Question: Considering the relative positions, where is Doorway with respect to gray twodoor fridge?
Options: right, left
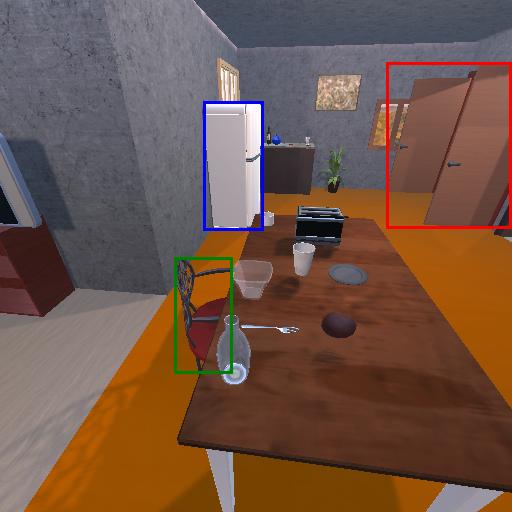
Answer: right